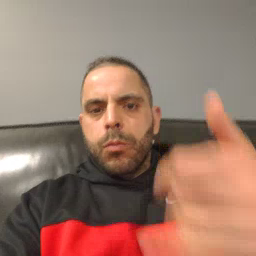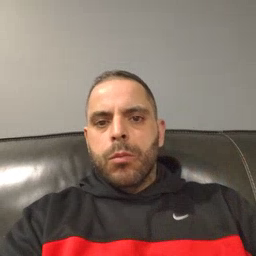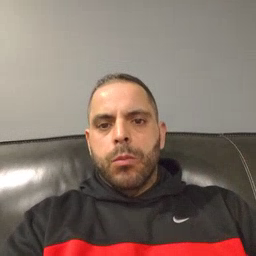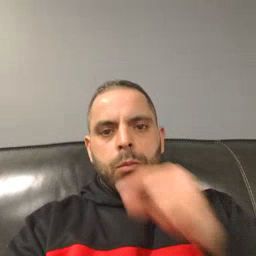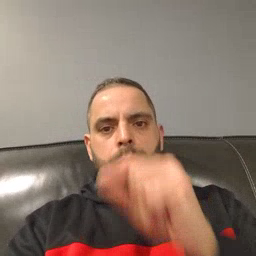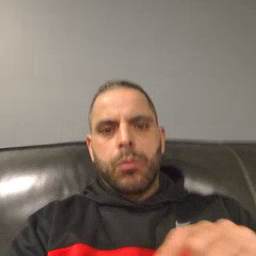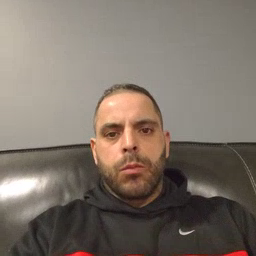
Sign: pencil